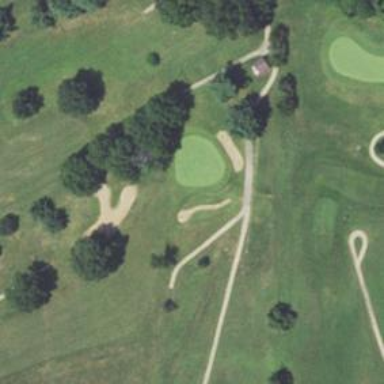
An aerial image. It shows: View of golf hole.